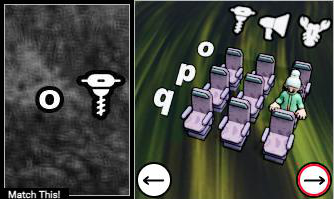
Task: seats
Answer: no